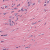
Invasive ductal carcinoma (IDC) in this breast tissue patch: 1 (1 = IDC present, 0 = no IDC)